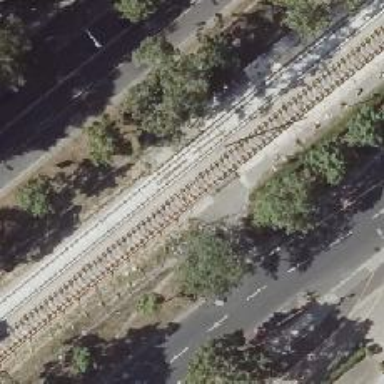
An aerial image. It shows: Uncontrolled tram crossing.